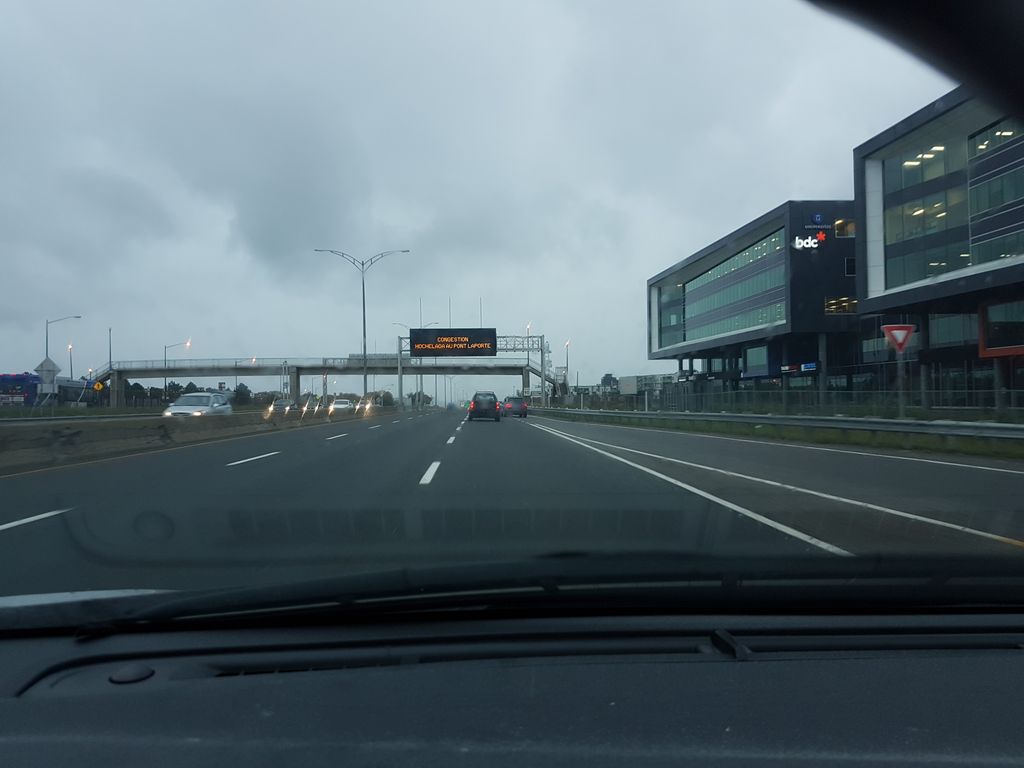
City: quebec_city